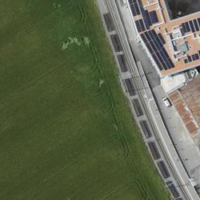
EUNIS habitat code: 52
Species observed at this site:
Echium vulgare